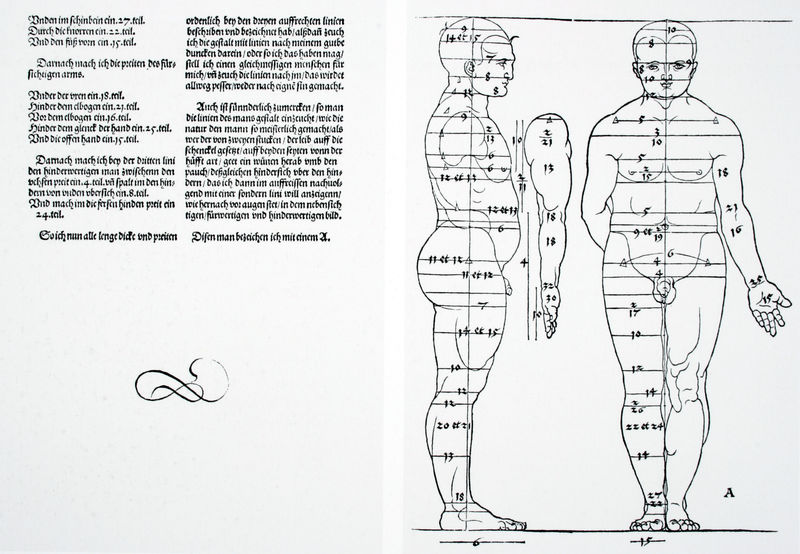
Titel: Die Proportionslehre, I. Buch, Seiten- und Vorderansicht des Mannes von sieben Kopflängen (Typ A), Arm in Seitenansicht
Künstler: Albrecht Dürer
Standort: viele Standorte
Institution: Seriendruck
Schlagwörter: akt, fuß, hand, kopf, körper, mann, nackt, weiß, brust, finger, frau, mund, nase, ohr, profil, skizze, zeichen, zeichnung, masse, alt, anatomie, arm, arme, mensch, bild, hals, figur, blatt, front, frontal, renaissance, schulter, schultern, beine, bein, füße, gesäß, schrift, seitlich, studie, grafik, graphik, linien, spalten, muskeln, zahlen, ziffern, deutsch, bauch, geschlecht, knie, oberschenkel, scham, schenkel, wade, striche, penis, buch, linie, ideal, druck, schwarzweiss, seite, illustration, text, buchstaben, medizin, enface, schema, buchdruck, buchseite, studien, china, schnörkel, seiten, männlich, zahl, schreiben, muskel, absätze, achse, dürer, absatz, fraktur, altdeutsch, beschreibung, unterschenkel, proportionen, aufbau, zeichnungen, aufteilung, latein, schnitte, beschriftet, zonen, abmessungen, maß, proportion, einteilung, vermessung, abschnitte, albrecht dürer, buchillustration, doppelseite, ganz, lehren, verhältnis, lehrbuch, messen, handbuch, zeichenhilfe, handfläche, gliedmaßen, meridiane, mase, verhältnisse, akupunktur, einheiten, kpf, körperstudie, aße, gliedmase, körpermodell, maßberechnung, maßverhältnis, meridiena, phsyiognomie, schlußzeichen, nevenbahnen, dermatome, köörper